Field crop: maize
Growth stage: 2
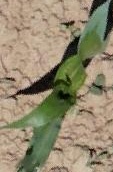
Species: maize